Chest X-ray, AP view. Patient: 51 years old, sex M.
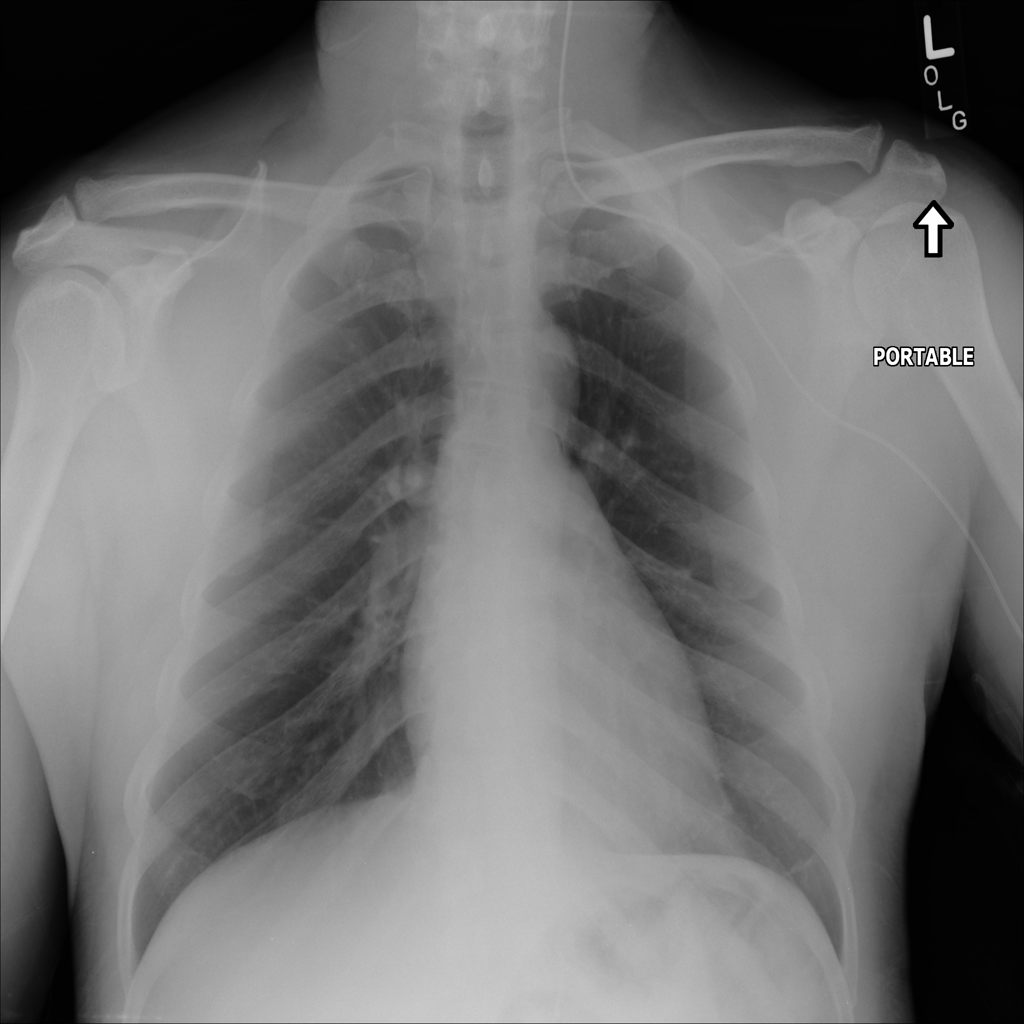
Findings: No Finding